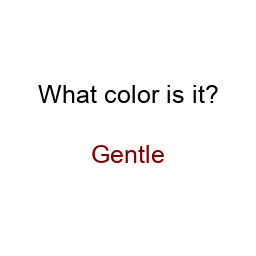
Color: maroon
Background color: white
Question text color: black